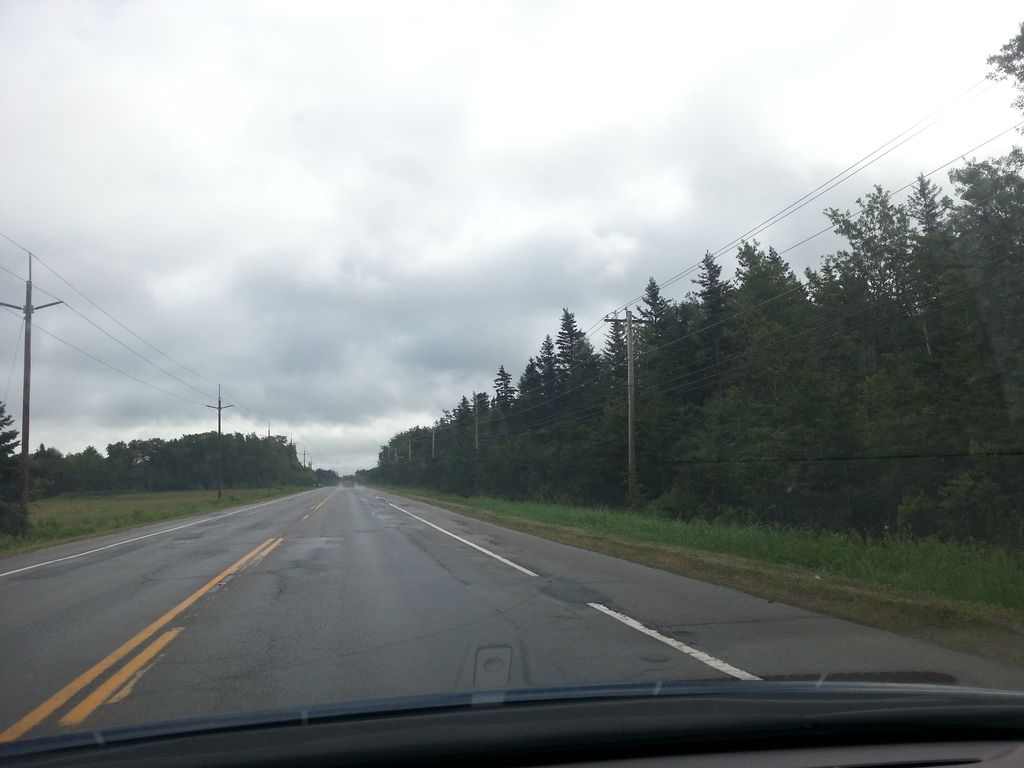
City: charlottetown